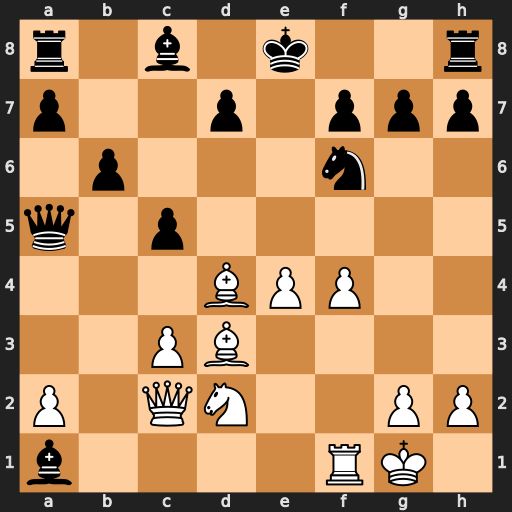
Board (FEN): r1b1k2r/p2p1ppp/1p3n2/q1p5/3BPP2/2PB4/P1QN2PP/b4RK1
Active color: w
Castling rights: kq
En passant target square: -
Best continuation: Nc4 cxd4 Nxa5